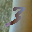
Label: 3